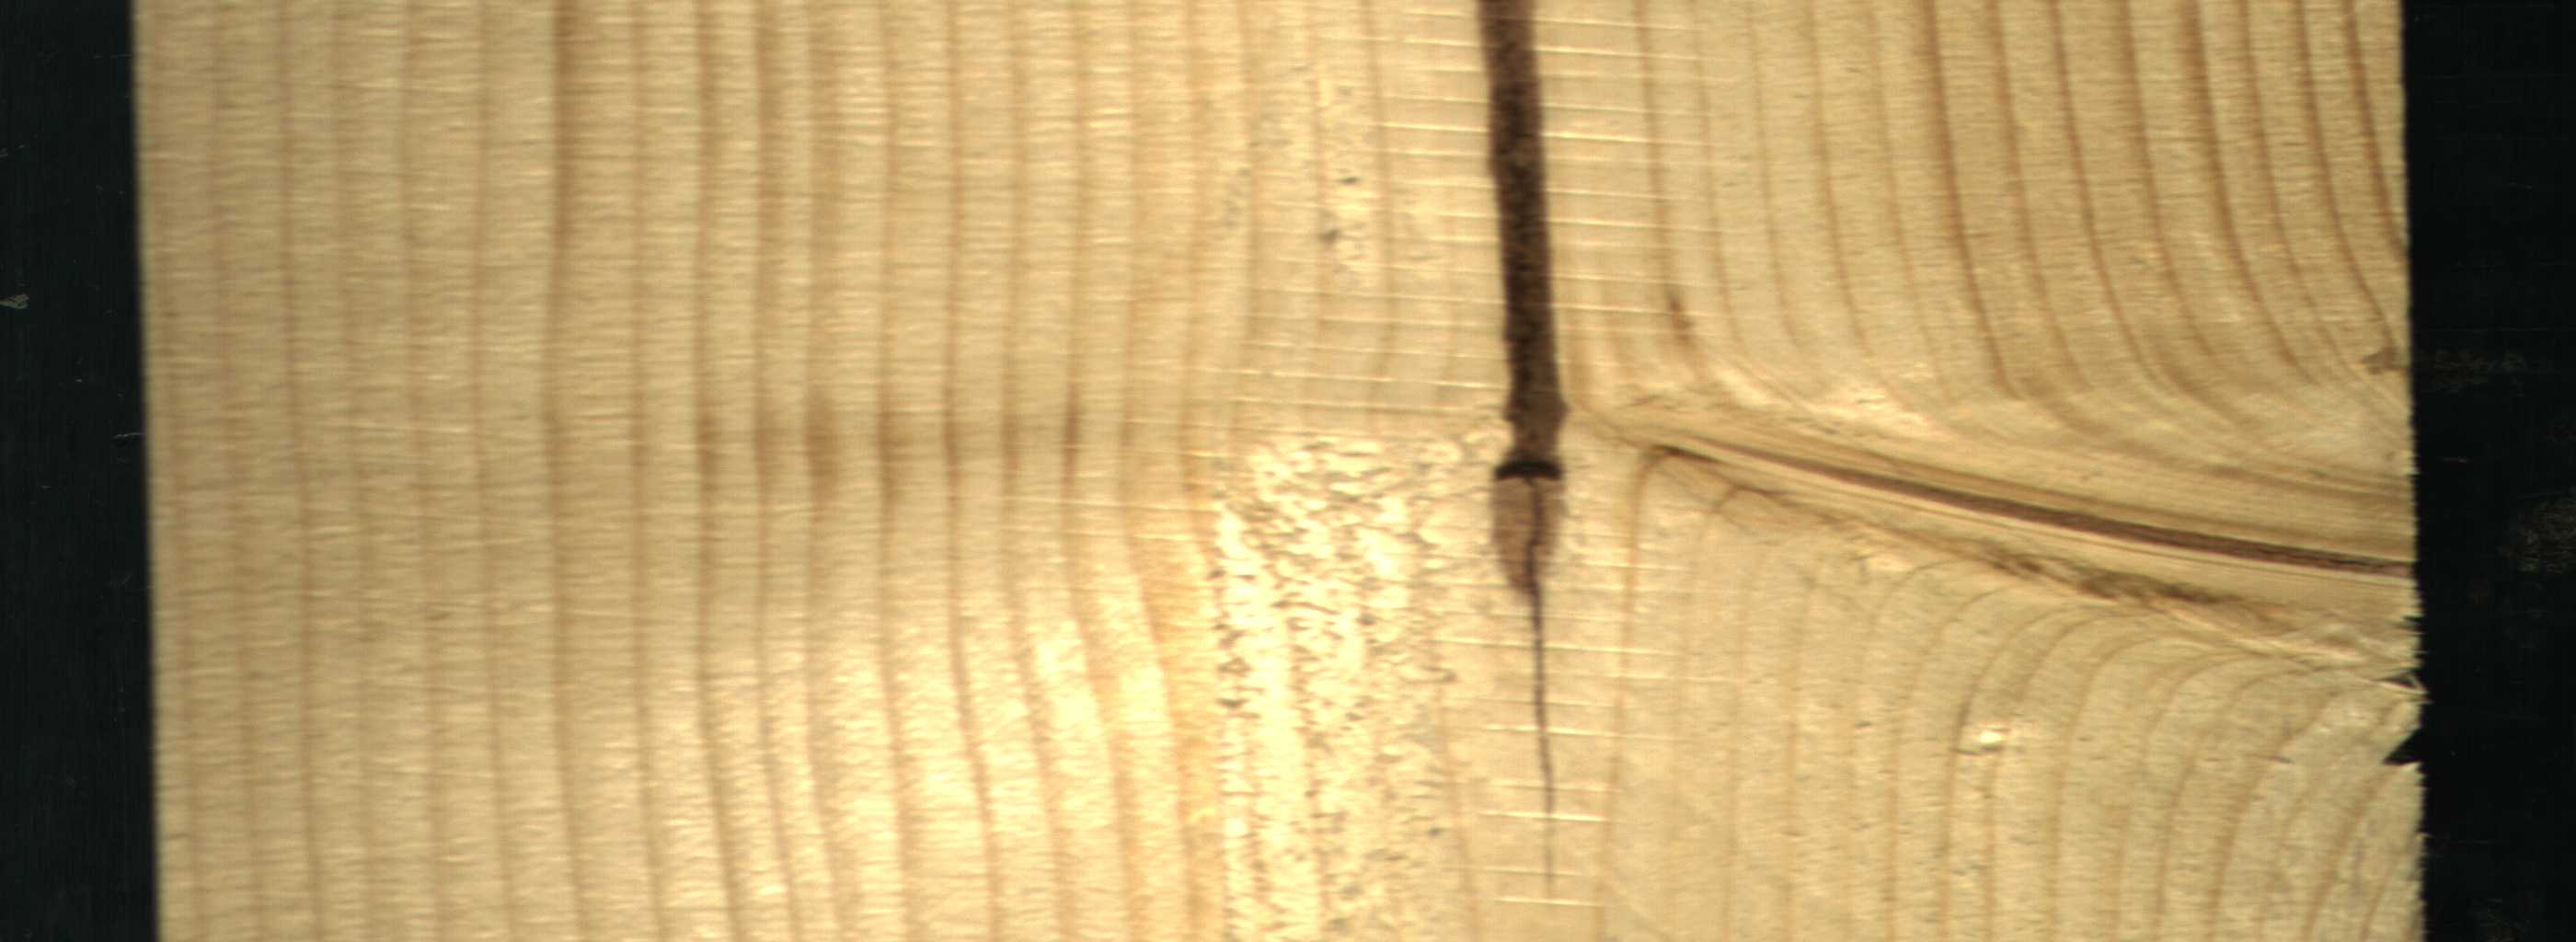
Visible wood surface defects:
Marrow
Crack
Crack
Live_Knot